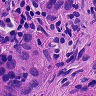
Metastatic tissue present: yes